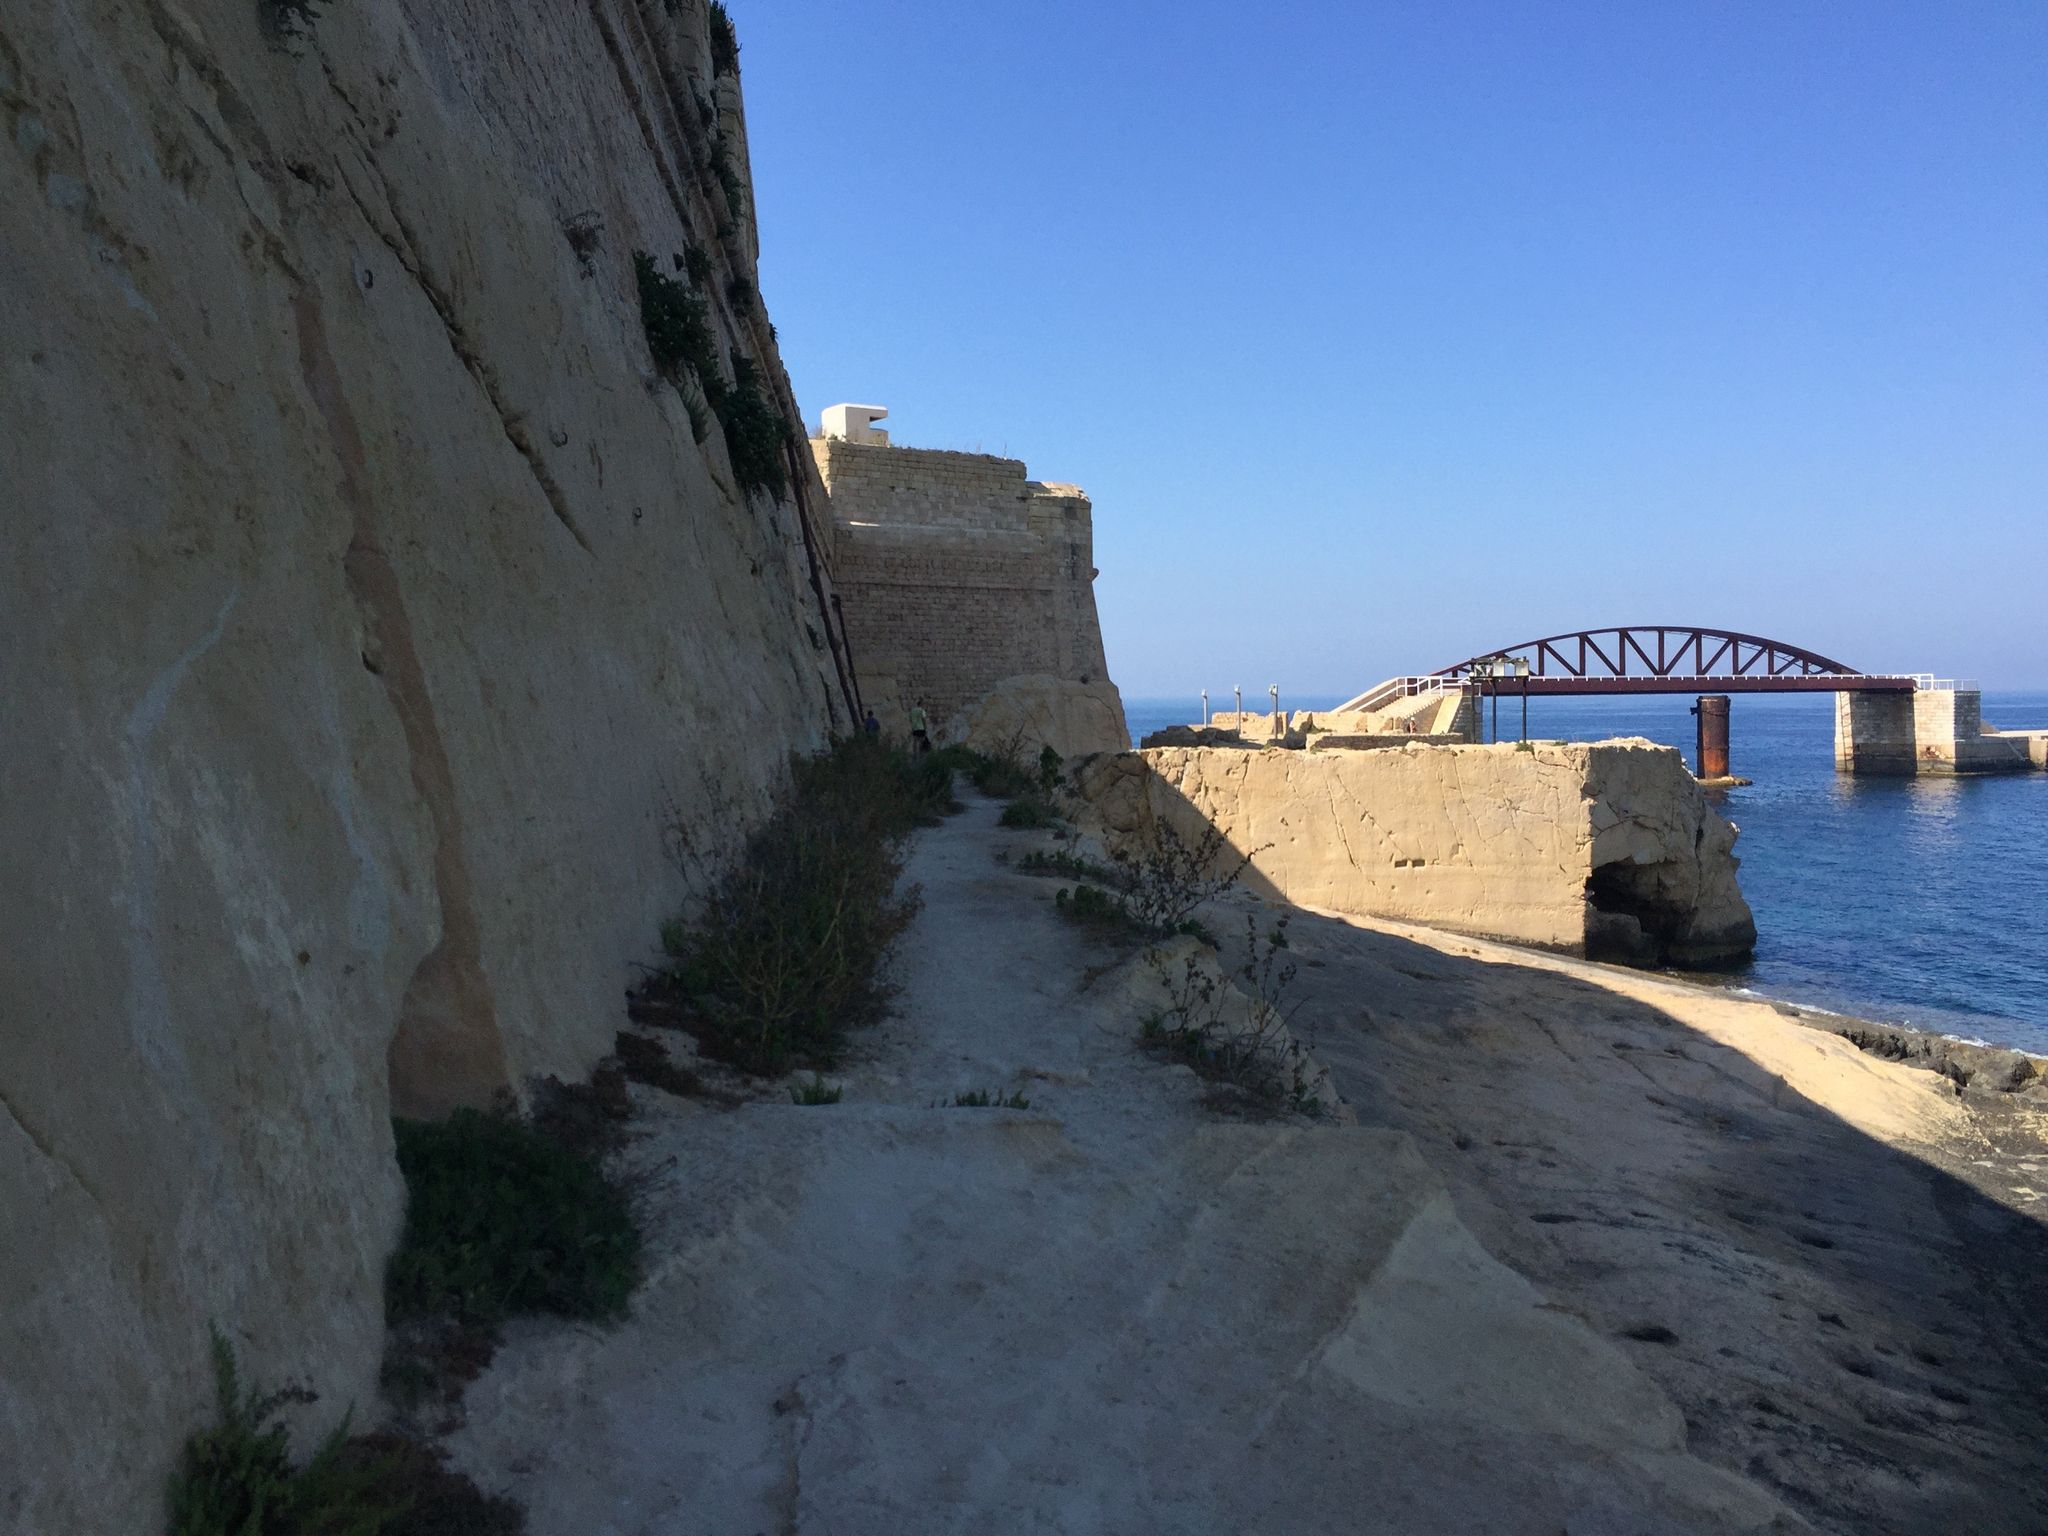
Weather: snowy
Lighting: day
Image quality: good
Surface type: walking surface
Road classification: steps, path
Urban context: urban centre
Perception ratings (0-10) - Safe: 2.88, Lively: 2.69, Beautiful: 8.92, Boring: 7.21, Depressing: 8.02, Wealthy: 3.46